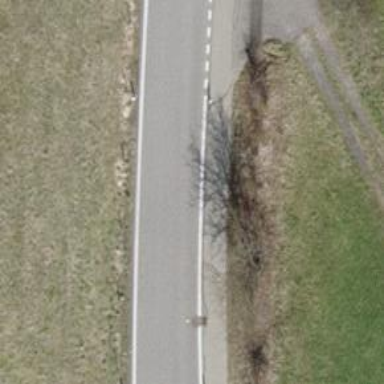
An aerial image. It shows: Tertiary road with asphalt surface. There is track for cyclists on the left side.